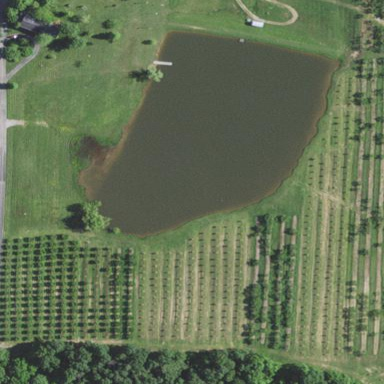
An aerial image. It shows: Peaceful pond surrounded by nature.